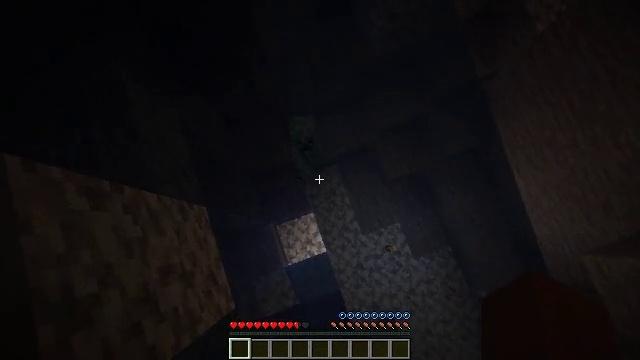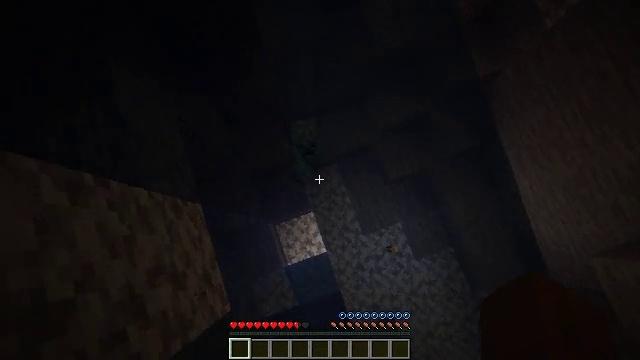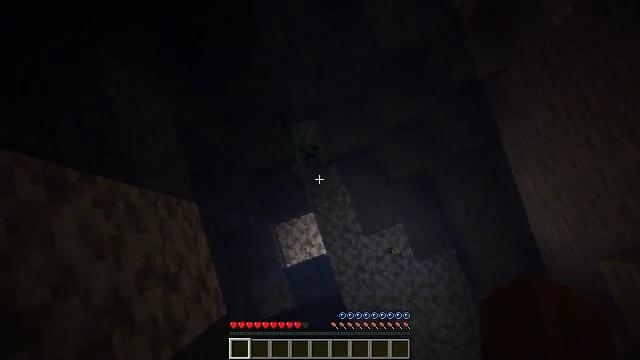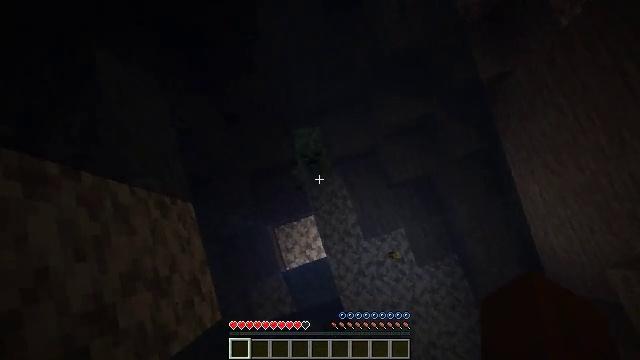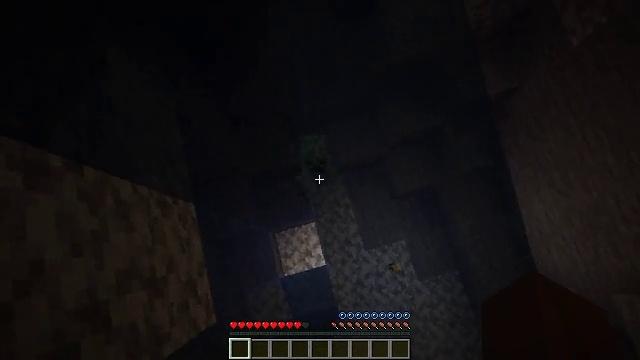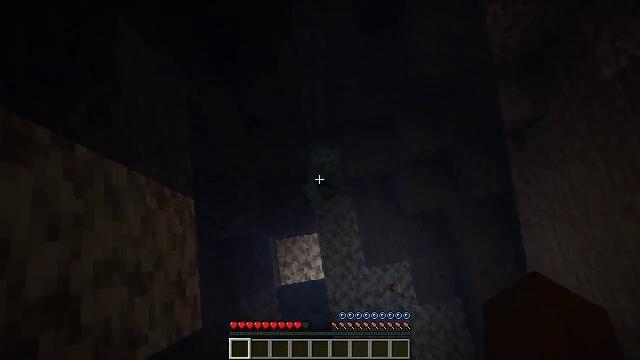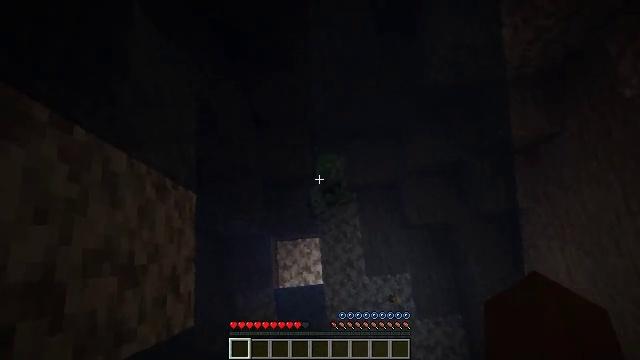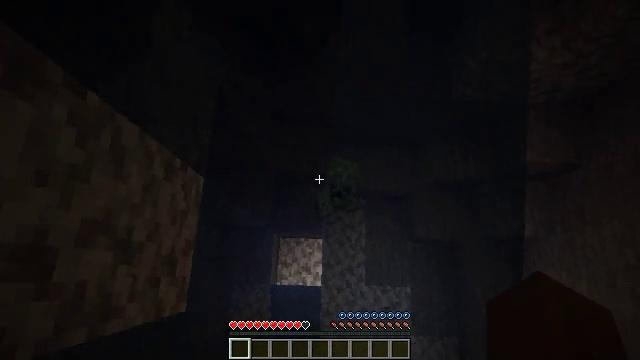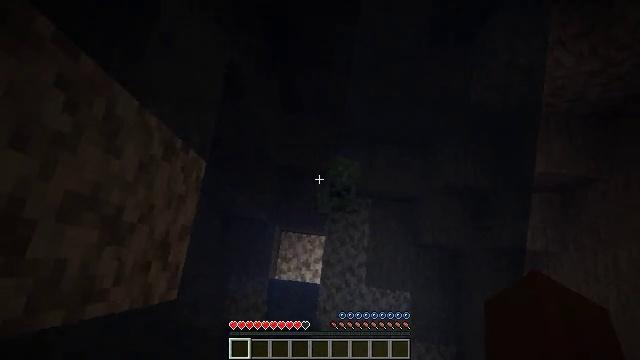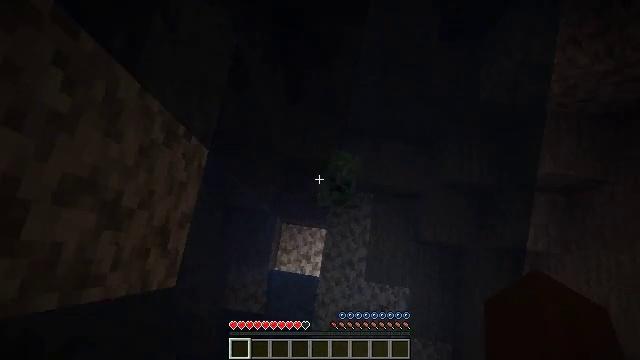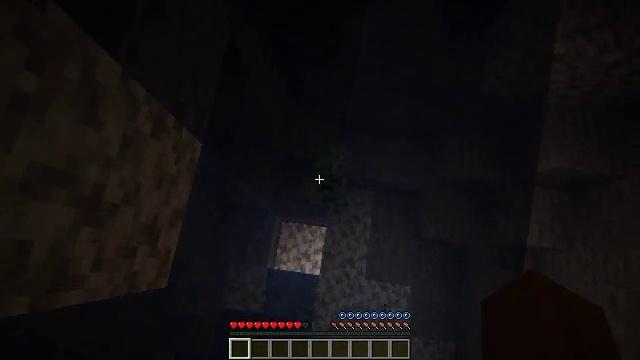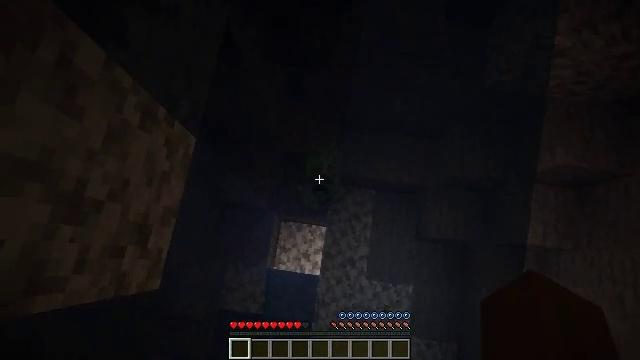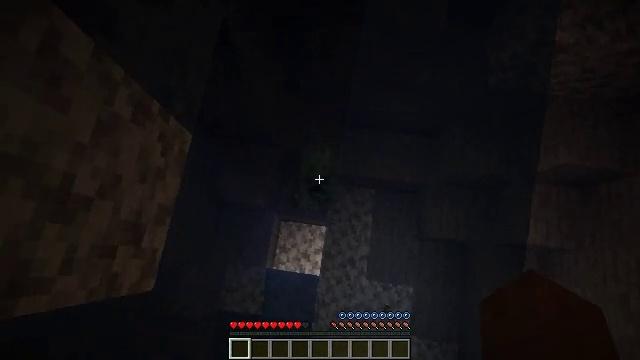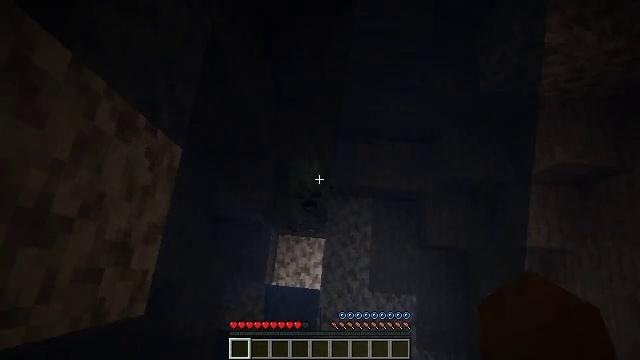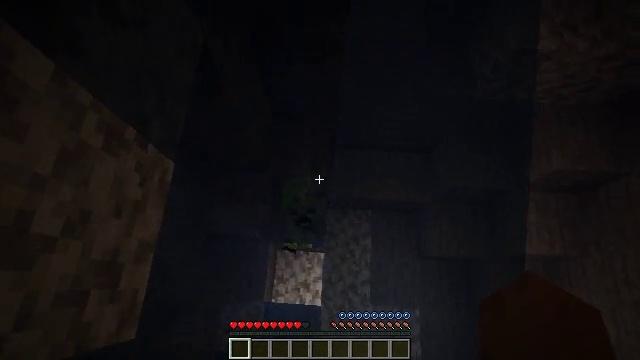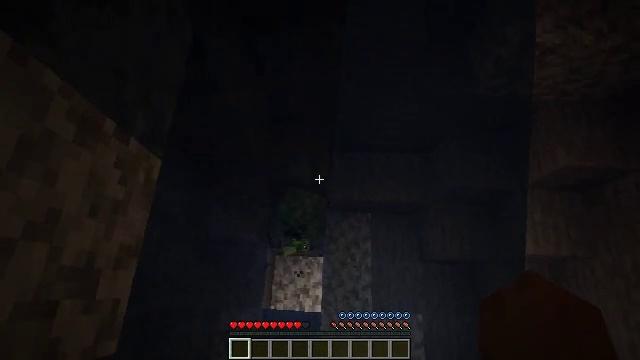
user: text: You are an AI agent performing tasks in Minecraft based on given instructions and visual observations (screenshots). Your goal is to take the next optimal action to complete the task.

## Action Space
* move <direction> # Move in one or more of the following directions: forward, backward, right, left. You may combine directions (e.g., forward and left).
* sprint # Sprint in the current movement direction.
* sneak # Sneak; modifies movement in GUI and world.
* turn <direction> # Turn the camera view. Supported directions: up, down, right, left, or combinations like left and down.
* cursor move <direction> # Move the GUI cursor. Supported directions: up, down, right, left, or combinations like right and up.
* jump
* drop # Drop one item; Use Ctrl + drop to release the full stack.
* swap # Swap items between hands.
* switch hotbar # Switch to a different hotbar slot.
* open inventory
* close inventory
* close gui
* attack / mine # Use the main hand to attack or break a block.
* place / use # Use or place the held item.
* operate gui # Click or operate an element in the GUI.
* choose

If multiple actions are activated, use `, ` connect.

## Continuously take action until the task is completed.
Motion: motion action
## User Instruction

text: Remove an iron axe from the inventory.
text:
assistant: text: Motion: no_op
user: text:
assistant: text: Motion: no_op
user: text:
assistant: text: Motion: no_op
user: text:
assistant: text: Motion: turn left and up
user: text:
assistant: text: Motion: turn left and up
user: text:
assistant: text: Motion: turn left
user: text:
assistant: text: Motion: turn left
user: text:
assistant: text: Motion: turn left
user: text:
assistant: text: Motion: turn left and down
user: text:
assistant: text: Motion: no_op
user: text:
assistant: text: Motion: no_op
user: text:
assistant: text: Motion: no_op
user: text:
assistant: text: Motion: turn right and up
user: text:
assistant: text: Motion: turn right and up
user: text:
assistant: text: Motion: no_op
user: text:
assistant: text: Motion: turn up, jump
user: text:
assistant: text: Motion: jump
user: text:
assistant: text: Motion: jump
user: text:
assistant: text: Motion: jump
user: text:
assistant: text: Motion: turn left, jump
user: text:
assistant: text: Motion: turn left and down, jump
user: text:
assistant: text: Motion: turn left and down
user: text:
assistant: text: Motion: turn left and down
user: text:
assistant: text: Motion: turn down
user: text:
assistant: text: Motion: turn down
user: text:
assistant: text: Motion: no_op
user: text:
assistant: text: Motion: turn left
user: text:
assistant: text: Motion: turn left
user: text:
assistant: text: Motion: turn left and up
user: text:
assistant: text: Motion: turn left